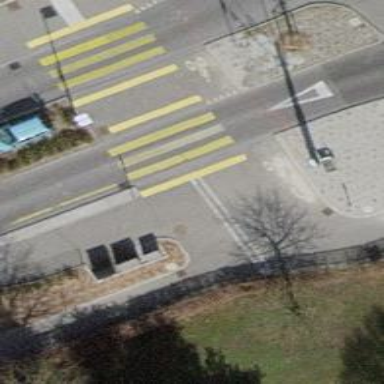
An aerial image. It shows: Zebra crossing on the road.